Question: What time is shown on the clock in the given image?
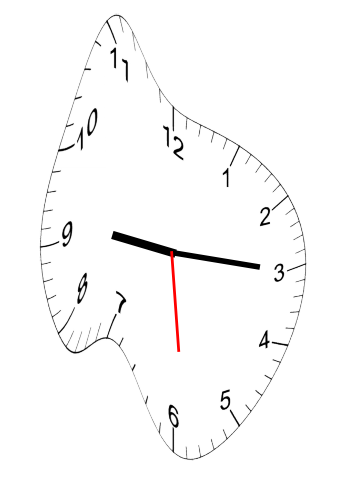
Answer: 09:15:29